Chest X-ray. View position: AP
Patient age: 72
Patient sex: M
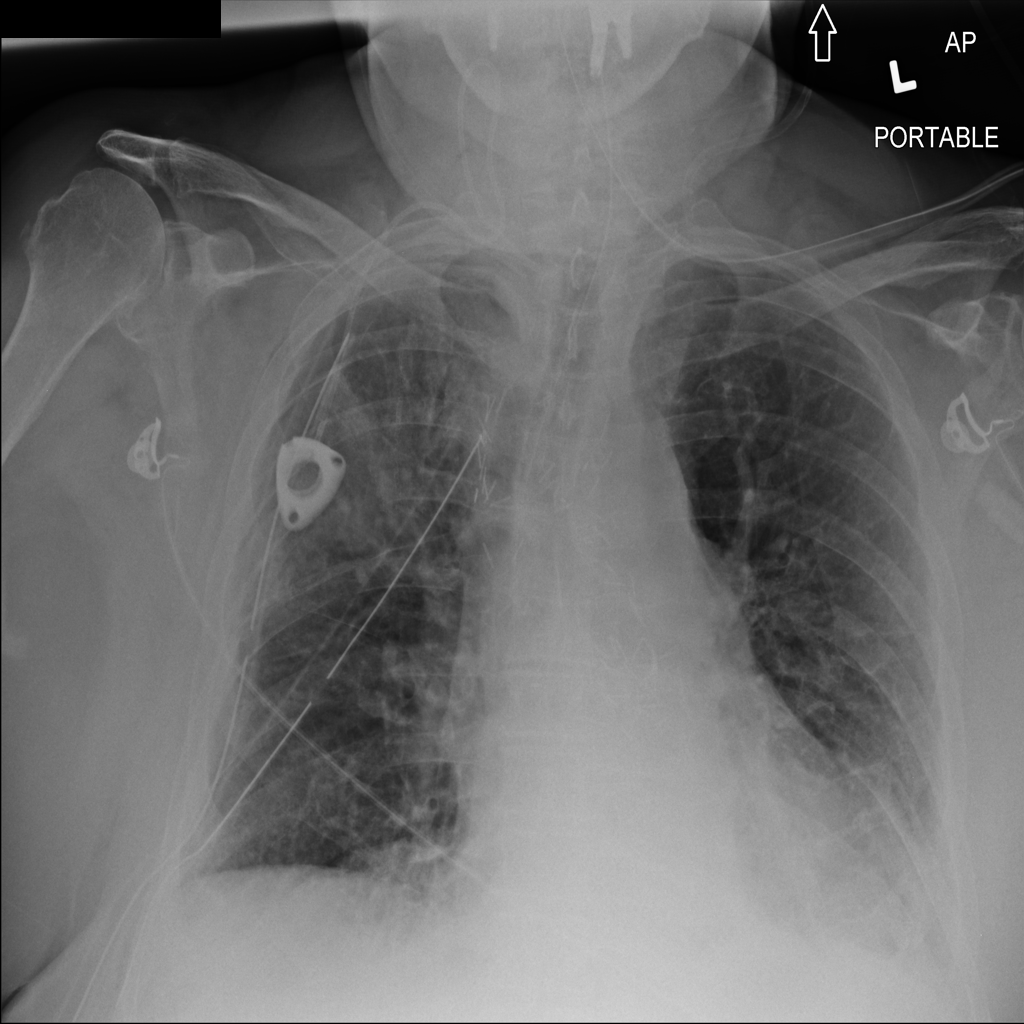
Finding: Pneumothorax